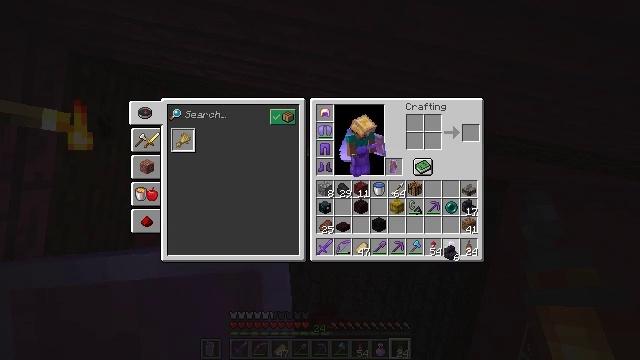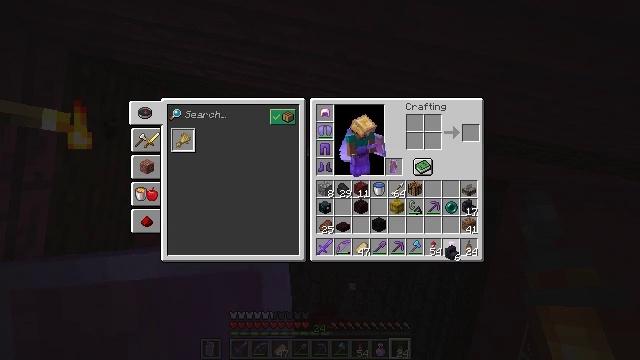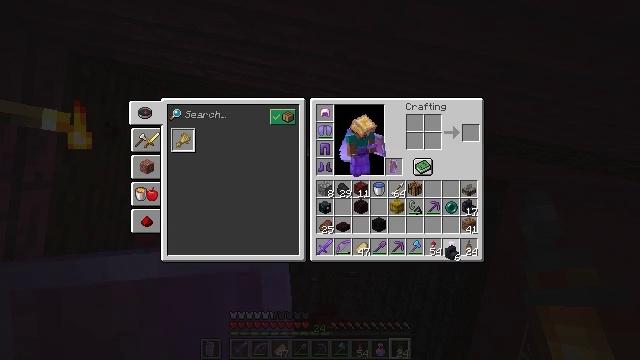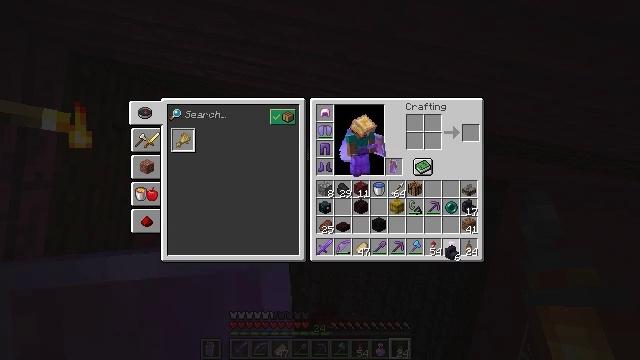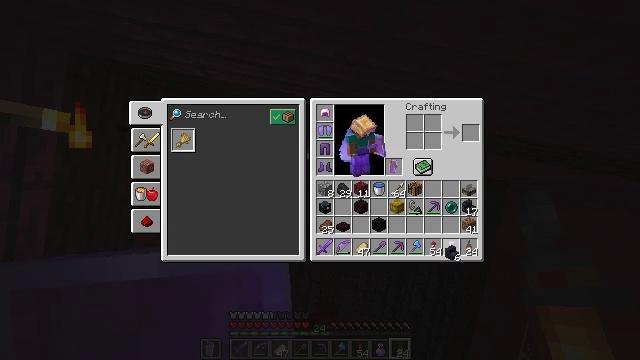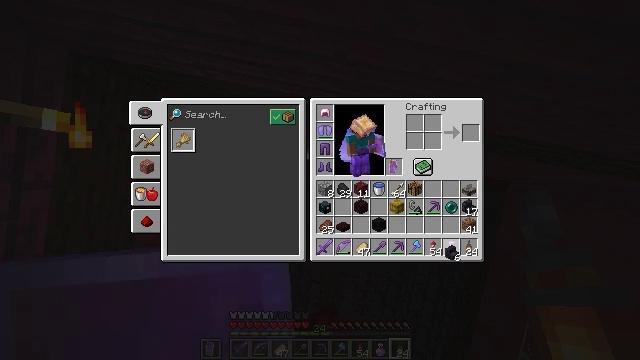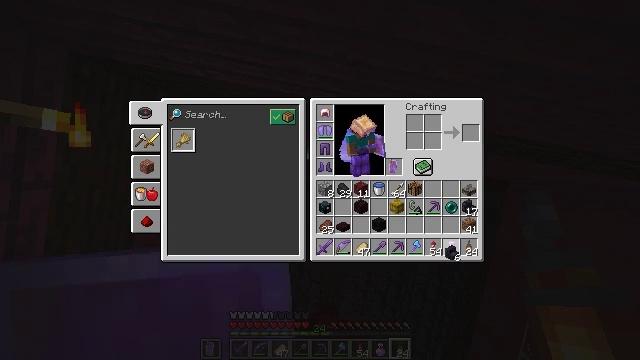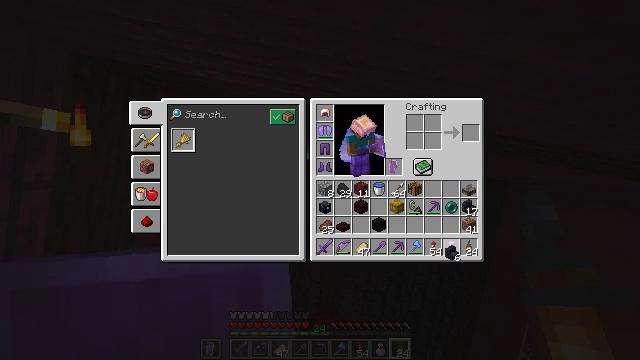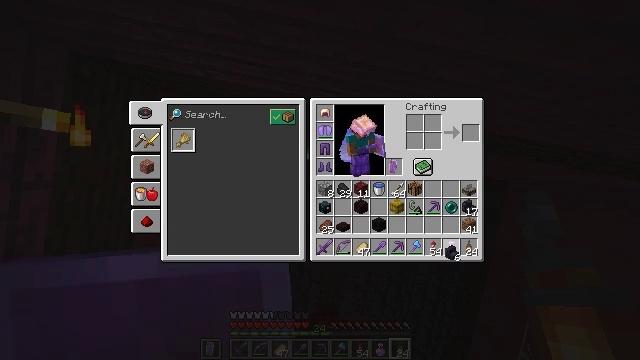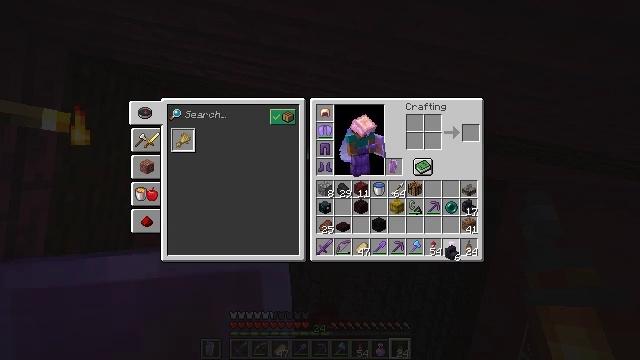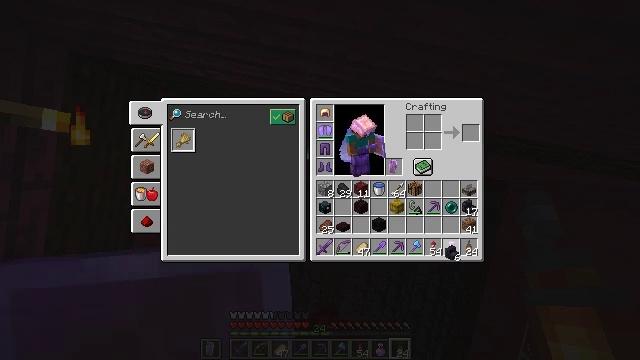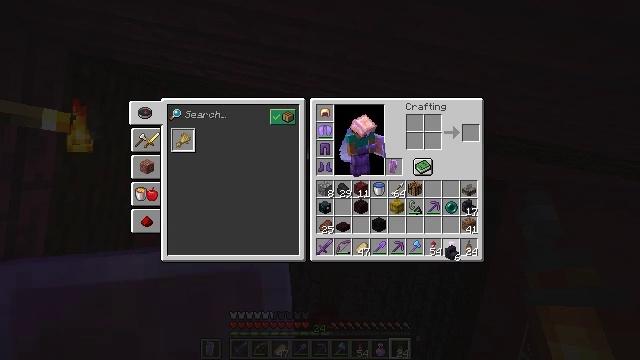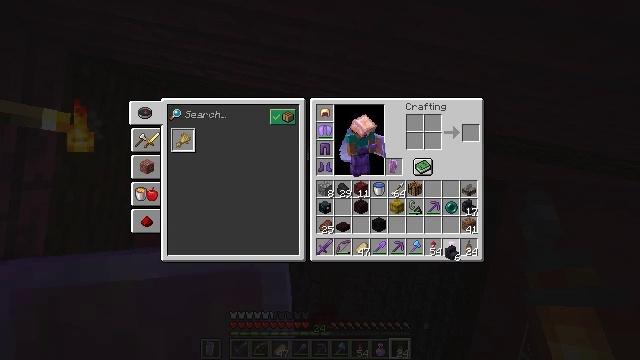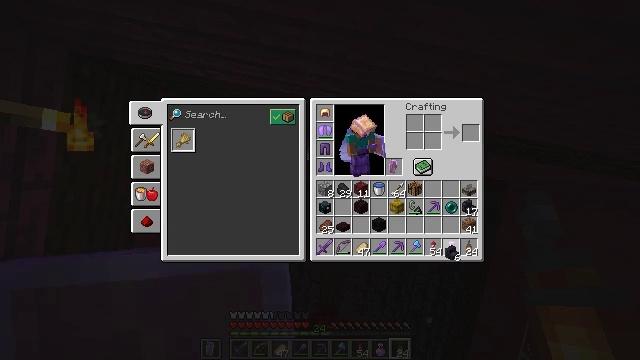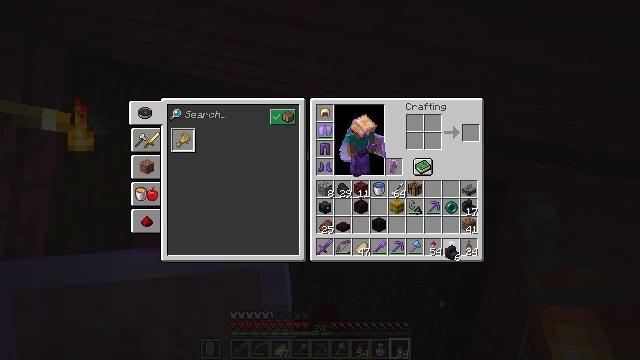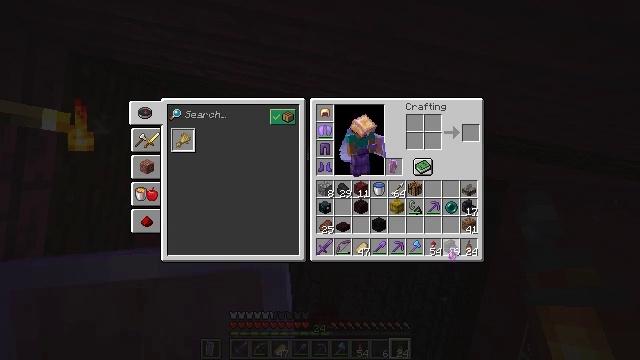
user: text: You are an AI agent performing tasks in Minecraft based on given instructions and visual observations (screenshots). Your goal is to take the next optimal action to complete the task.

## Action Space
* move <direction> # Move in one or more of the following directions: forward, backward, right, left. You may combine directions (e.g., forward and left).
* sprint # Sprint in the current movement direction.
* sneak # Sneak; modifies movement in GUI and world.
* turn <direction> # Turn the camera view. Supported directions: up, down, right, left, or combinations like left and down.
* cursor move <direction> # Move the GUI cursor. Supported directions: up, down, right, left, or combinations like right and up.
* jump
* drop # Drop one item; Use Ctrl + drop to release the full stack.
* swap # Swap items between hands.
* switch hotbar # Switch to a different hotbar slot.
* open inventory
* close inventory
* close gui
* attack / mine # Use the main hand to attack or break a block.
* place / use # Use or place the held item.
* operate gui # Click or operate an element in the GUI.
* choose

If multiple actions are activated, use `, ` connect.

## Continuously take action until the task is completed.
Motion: motion action
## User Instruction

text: Mine nether brick slab.
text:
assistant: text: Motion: no_op
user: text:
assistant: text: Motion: no_op
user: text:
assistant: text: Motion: no_op
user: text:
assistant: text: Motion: no_op
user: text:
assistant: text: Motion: no_op
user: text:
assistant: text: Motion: no_op
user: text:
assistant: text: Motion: no_op
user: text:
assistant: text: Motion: no_op
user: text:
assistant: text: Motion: no_op
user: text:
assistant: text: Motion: no_op
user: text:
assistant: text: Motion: attack / mine
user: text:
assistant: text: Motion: attack / mine
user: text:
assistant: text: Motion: attack / mine
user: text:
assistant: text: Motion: attack / mine
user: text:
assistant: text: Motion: no_op
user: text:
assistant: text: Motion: no_op
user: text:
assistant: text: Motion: no_op
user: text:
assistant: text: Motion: no_op
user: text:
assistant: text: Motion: no_op
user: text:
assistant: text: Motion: turn up
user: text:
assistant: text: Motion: no_op
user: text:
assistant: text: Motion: no_op
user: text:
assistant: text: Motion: no_op
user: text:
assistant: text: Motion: no_op
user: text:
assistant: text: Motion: no_op
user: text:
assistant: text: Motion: no_op
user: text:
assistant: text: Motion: no_op
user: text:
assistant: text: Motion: no_op
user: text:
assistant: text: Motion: no_op
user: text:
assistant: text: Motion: no_op